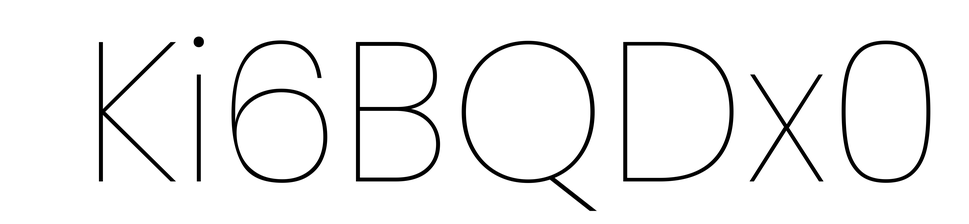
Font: Poppins-Thin